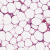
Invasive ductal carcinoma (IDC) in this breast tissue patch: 0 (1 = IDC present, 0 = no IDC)